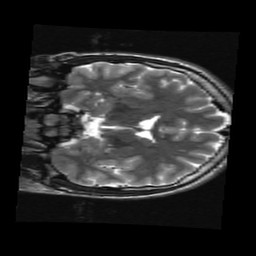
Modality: T2w
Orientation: coronal
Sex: male
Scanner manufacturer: ge
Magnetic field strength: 3 T
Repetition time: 5 s
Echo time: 0.101 s